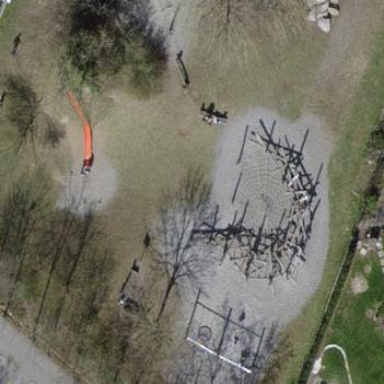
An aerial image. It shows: Playground area for leisure activities on the land.